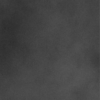
Label: dusty